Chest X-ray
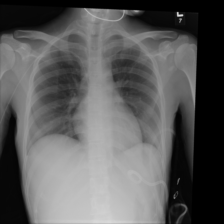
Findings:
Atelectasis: negative
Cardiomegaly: negative
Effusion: negative
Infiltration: negative
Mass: negative
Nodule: negative
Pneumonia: negative
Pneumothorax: negative
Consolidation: negative
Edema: negative
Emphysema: negative
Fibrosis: negative
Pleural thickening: negative
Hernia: negative